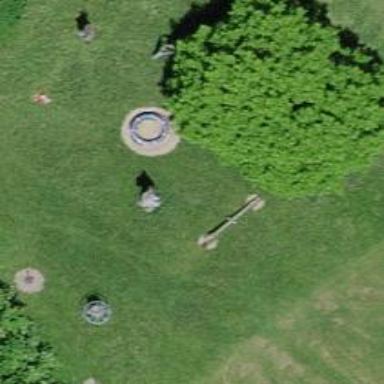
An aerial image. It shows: Playground area for leisure land.